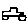
Label: car